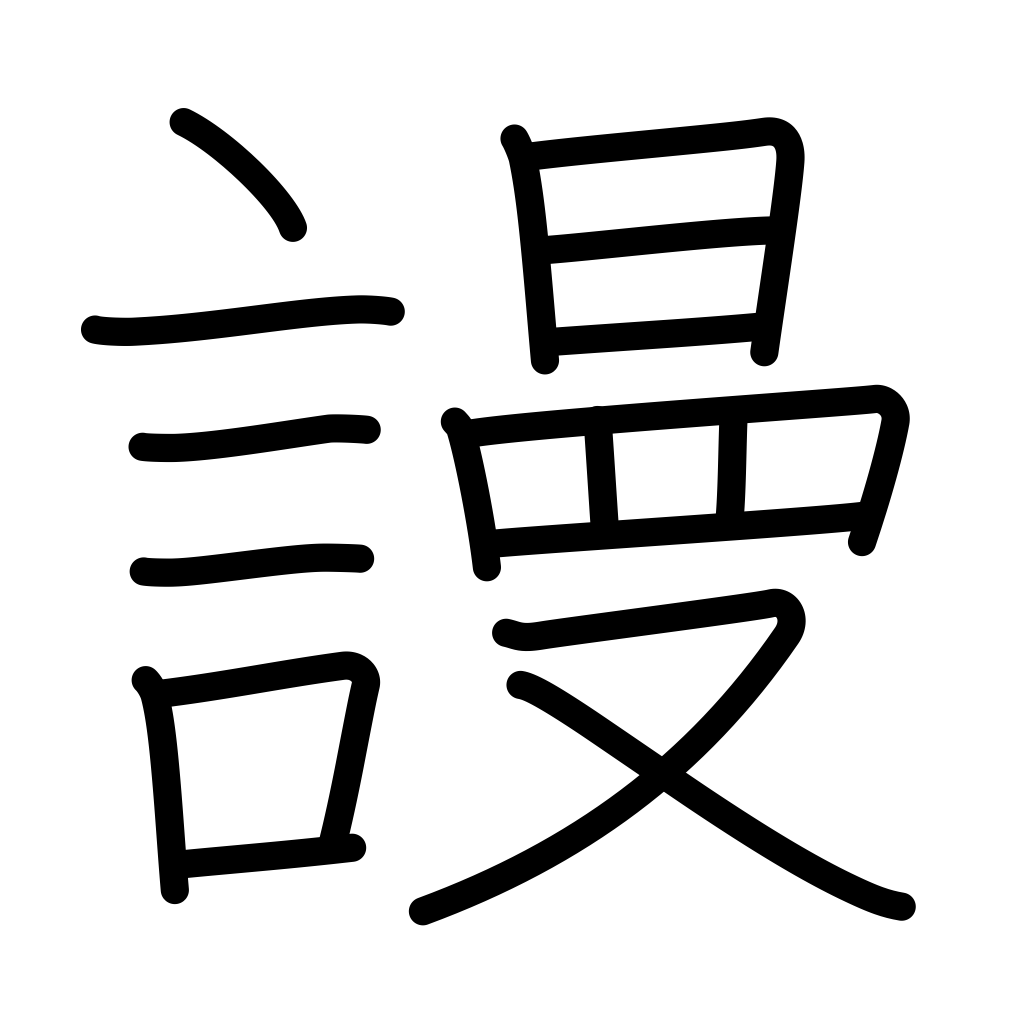
Meaning: despise